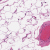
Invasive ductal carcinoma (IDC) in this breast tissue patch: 0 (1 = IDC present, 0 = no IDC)